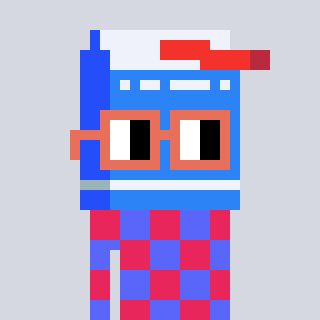
a pixel art character with square orange glasses, a milk-shaped head and a purple-colored body on a cool background